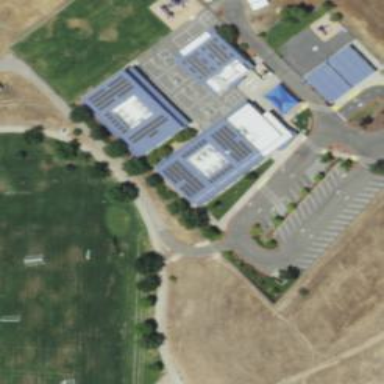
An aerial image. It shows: School.